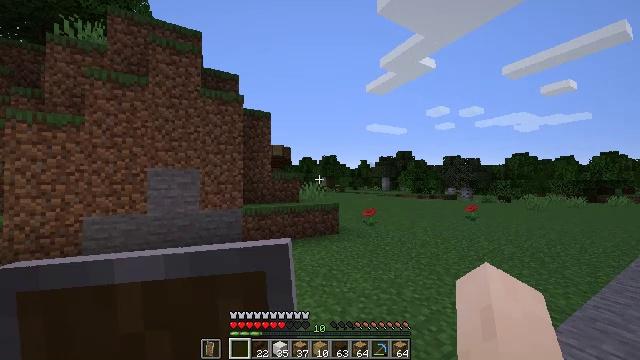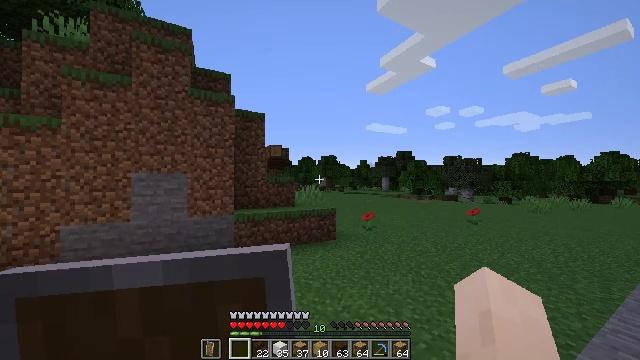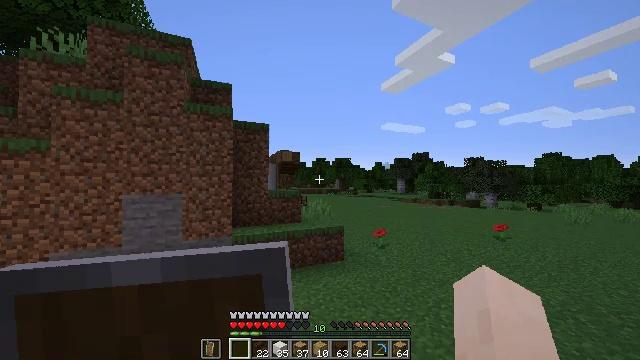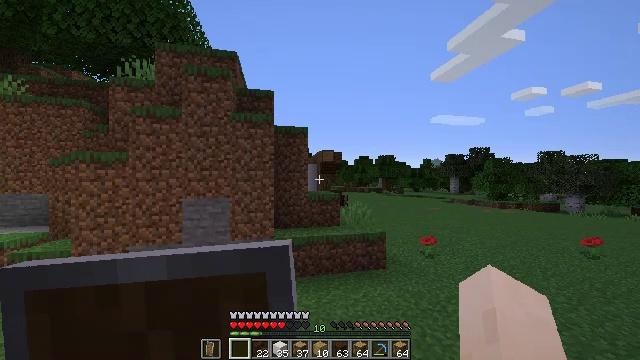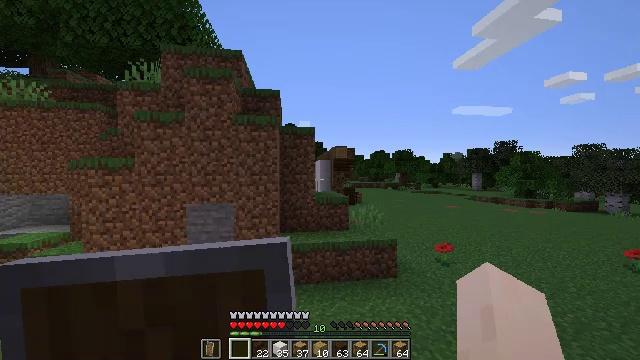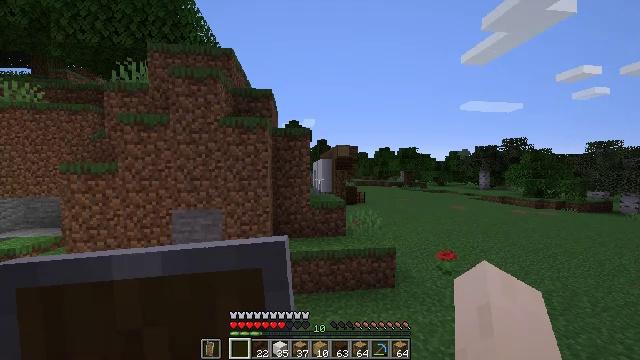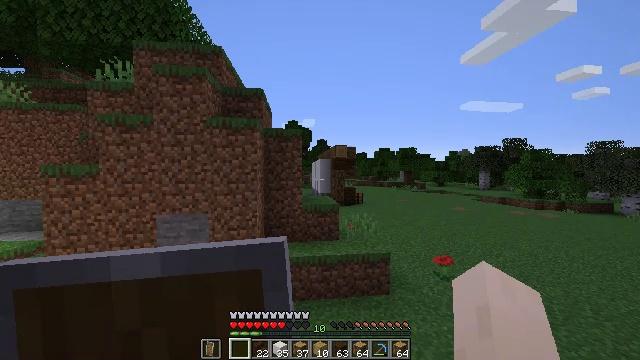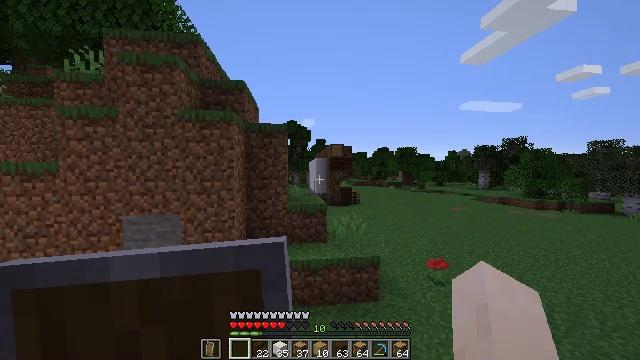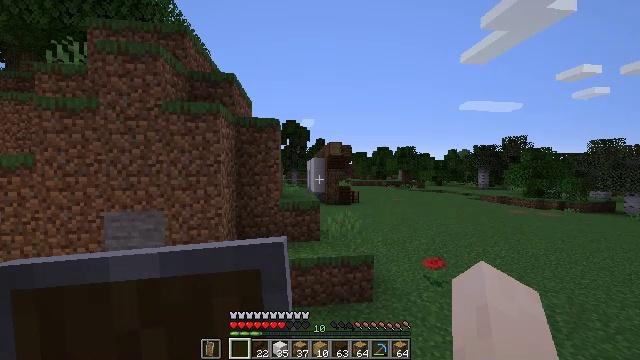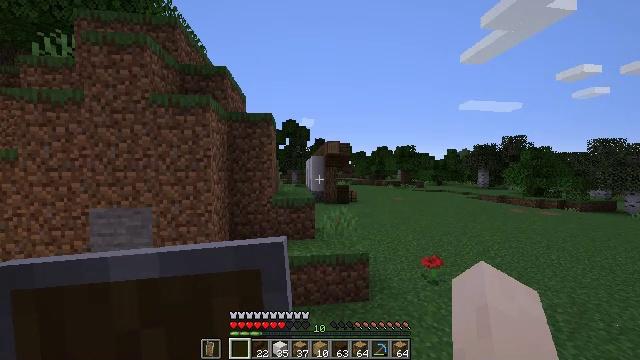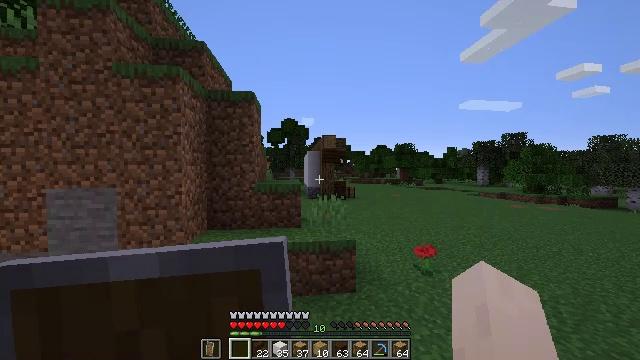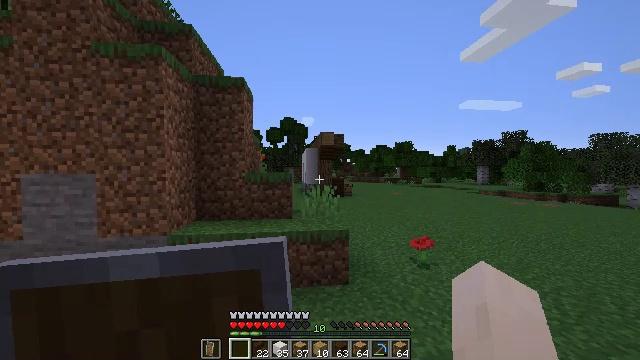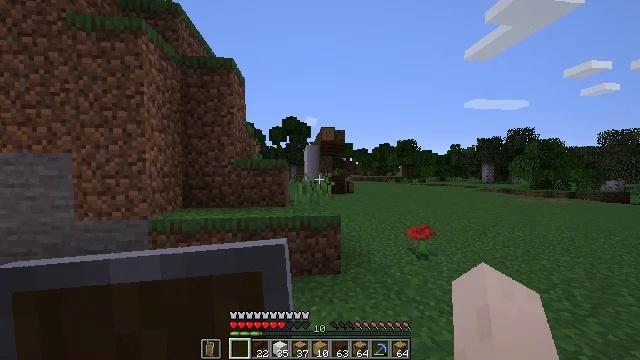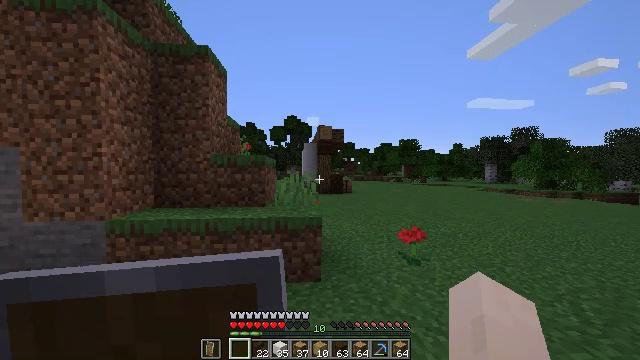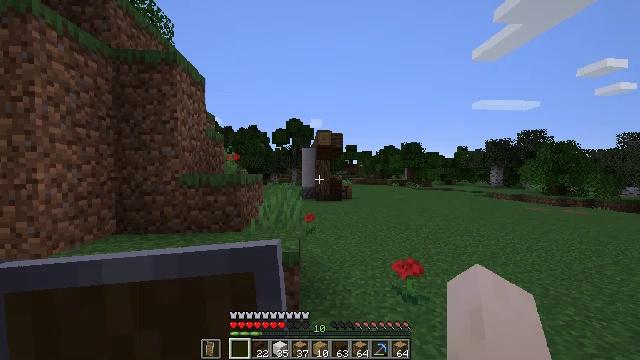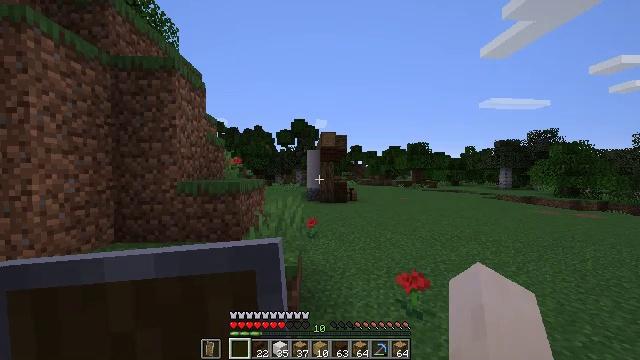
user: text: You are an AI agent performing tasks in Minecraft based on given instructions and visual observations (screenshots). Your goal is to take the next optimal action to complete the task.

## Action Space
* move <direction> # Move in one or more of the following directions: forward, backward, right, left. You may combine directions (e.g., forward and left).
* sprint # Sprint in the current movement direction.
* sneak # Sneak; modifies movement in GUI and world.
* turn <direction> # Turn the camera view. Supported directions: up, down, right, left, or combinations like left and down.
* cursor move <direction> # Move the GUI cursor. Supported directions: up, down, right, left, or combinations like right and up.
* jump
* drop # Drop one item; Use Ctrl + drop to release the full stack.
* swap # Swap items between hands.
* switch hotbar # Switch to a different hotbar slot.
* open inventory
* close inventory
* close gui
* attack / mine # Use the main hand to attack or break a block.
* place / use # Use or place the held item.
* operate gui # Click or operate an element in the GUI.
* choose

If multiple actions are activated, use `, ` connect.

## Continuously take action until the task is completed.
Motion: motion action
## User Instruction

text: Harvest the dark oak stairs for reuse.
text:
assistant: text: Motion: move forward and move right, jump
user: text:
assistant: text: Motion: move forward and move right, turn left, jump
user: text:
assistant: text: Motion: move forward and move right, turn left, jump
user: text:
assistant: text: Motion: move forward and move right, turn left and down, jump
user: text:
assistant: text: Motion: move forward and move right, turn left, jump
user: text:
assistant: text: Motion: move forward and move right, jump
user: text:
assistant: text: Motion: move forward and move right, jump
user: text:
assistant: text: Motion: move forward and move right, jump
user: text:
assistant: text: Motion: move forward and move right, jump
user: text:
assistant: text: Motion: move forward and move right
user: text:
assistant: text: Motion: move forward and move right
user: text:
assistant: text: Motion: move forward and move right
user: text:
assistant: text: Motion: move forward and move right
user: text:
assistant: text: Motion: move forward and move right, jump
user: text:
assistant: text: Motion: move forward and move right, turn left, jump
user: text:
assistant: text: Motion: move forward and move right, jump
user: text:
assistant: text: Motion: move forward and move right, jump
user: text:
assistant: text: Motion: move forward and move right
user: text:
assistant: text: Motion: move forward and move right
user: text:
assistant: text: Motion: move forward and move right
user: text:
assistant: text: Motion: move forward and move right
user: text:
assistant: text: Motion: move forward and move right
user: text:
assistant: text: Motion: move forward and move right
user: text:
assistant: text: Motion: move forward
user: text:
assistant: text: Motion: move forward
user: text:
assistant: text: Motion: move forward, jump
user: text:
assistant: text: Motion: move forward, jump
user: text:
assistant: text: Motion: move forward, jump
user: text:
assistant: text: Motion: move forward, jump
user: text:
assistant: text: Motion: move forward, jump